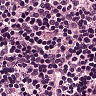
Metastatic tissue present: no